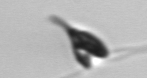
Label: Pyramimonas_longicauda